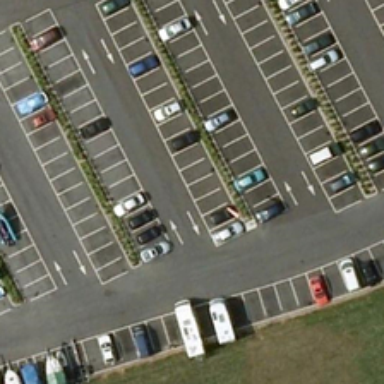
Some cars are parked in a parking lot with many empty parking spaces .